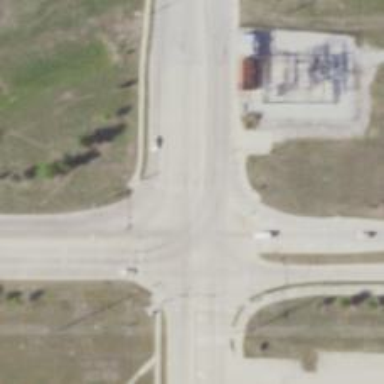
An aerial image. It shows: Marked road crossing.